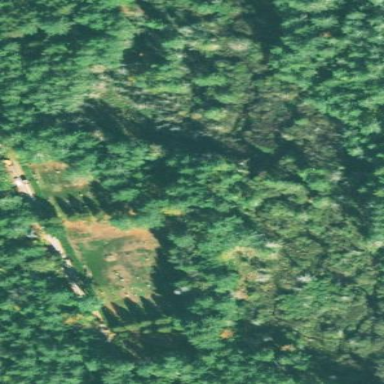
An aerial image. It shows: Cemetery with historic significance.